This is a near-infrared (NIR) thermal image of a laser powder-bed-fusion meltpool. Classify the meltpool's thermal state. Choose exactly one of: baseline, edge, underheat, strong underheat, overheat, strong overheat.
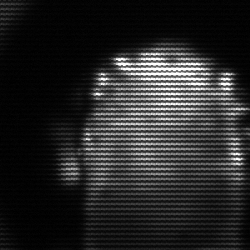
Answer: baseline